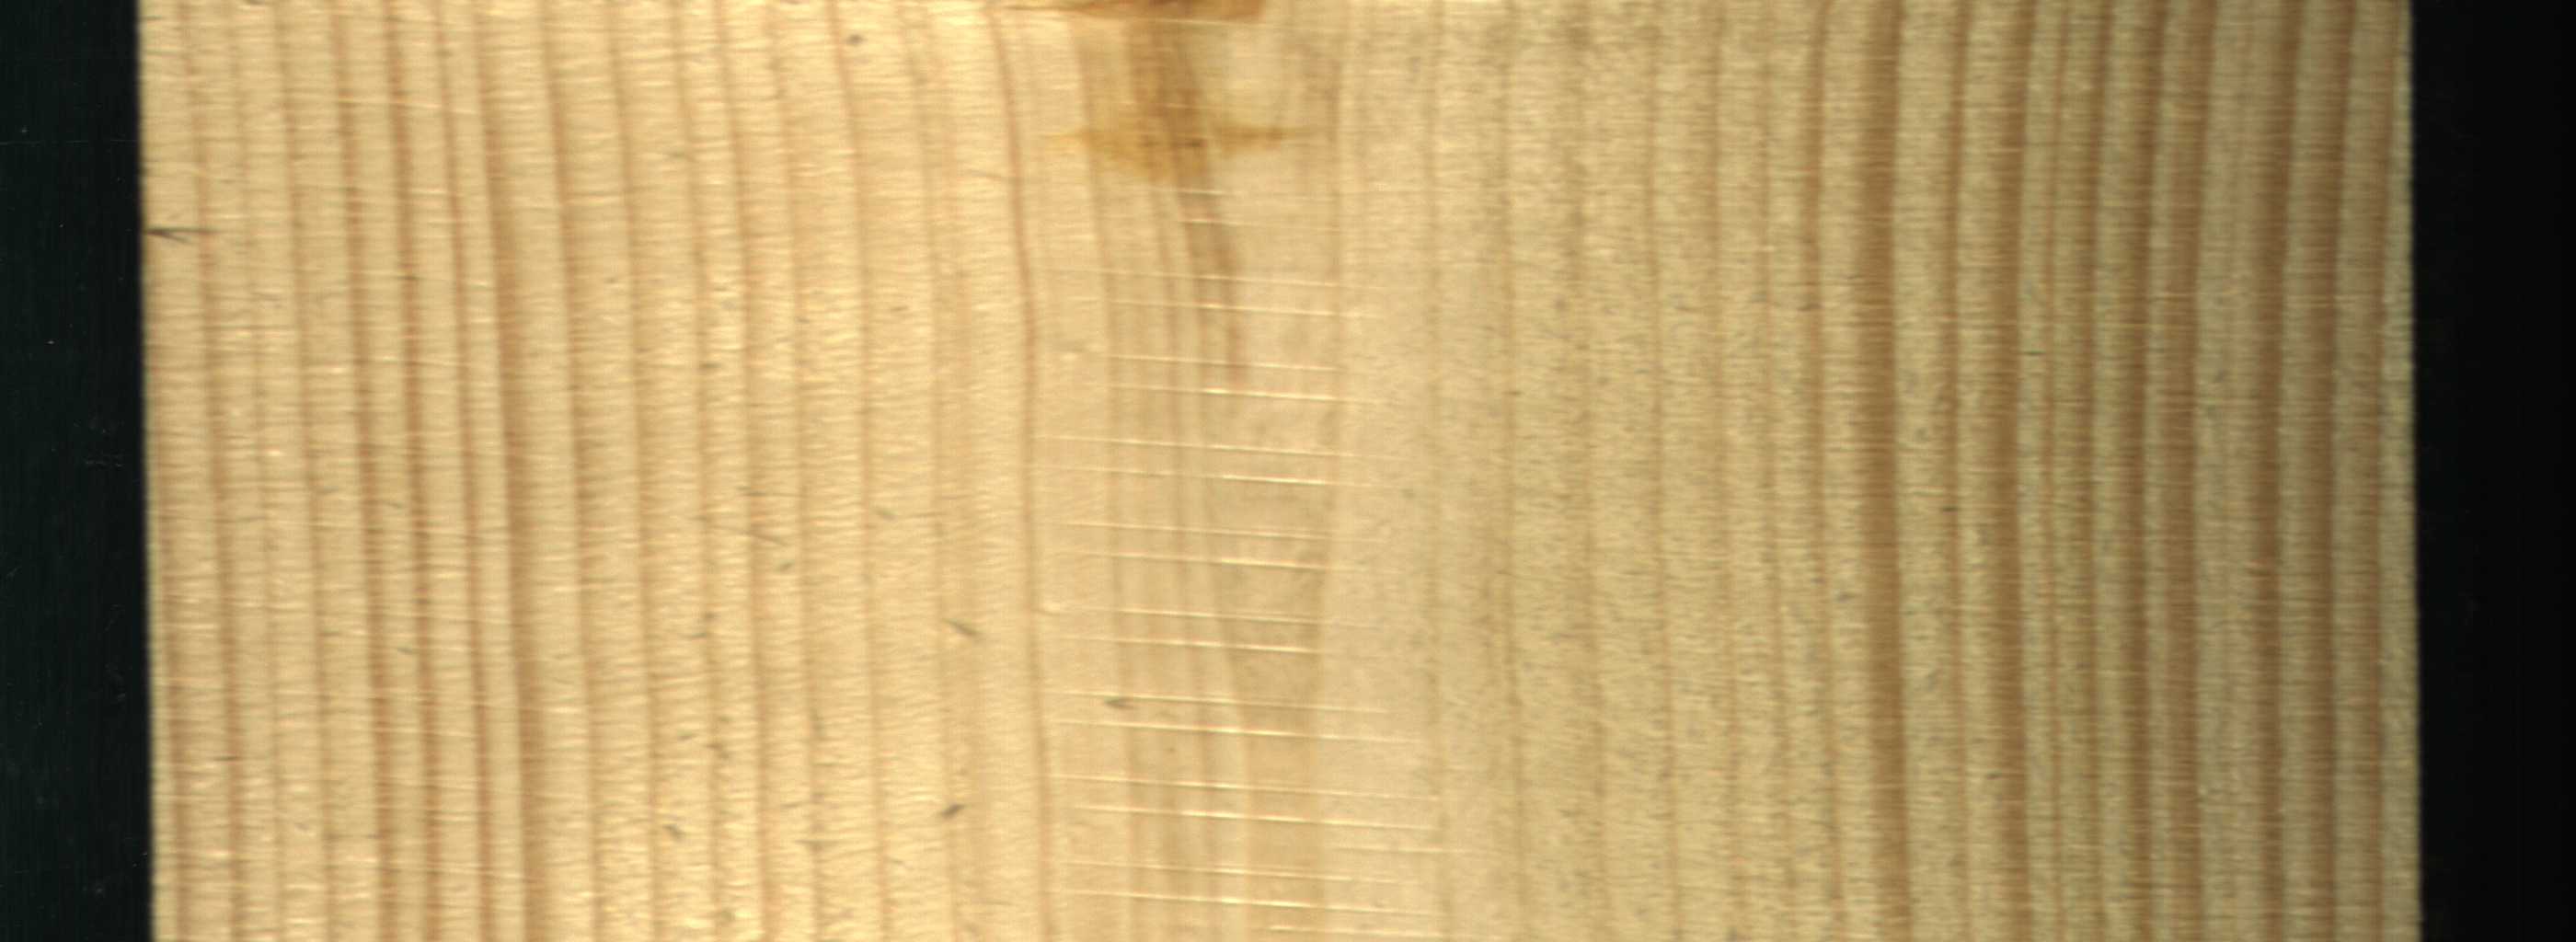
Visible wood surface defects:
resin